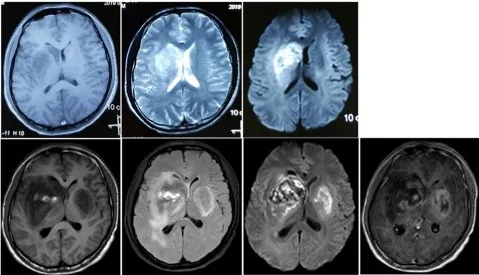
Brain imaging and immunohistochemical results. (A) Rapid progressive damage in the bilateral basal ganglia. Upper: Right basal ganglia lesion with patchy abnormal signals before admission. Lower: The bilateral basal ganglia showed patchy abnormal signals after admission. Bilateral basal ganglia lesions with hemorrhage on the right side.
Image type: radiology (mri)